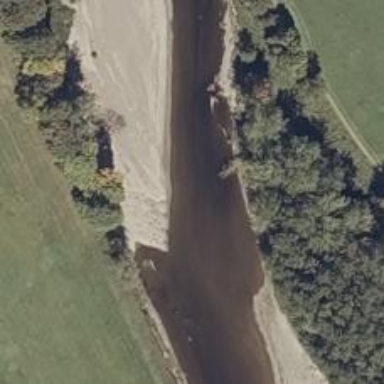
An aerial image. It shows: Beautiful river scene.